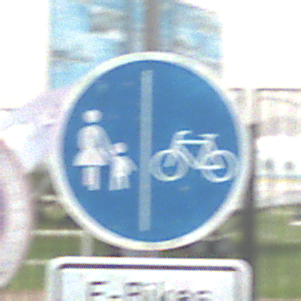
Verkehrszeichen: GetrennterRadUndGehwegRadwegRechts
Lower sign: BesondereFahrzeugeUndTransportgueter13
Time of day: MorningAfternoon
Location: Outdoor (Suburban)
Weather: Overcast
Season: NotSpecified
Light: Natural